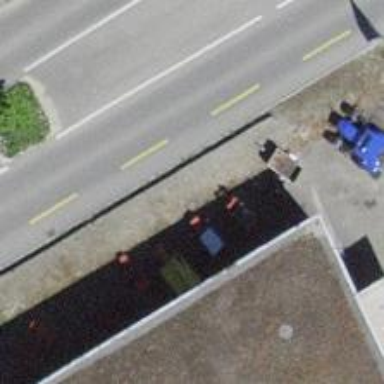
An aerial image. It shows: Shop selling cars.